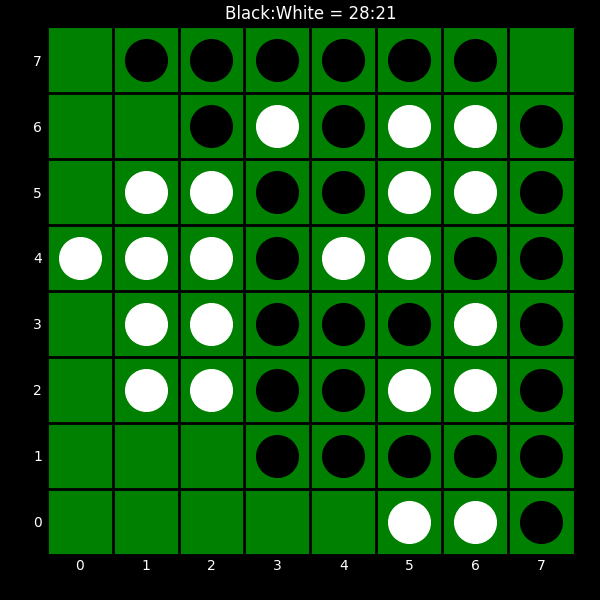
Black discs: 28
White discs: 21